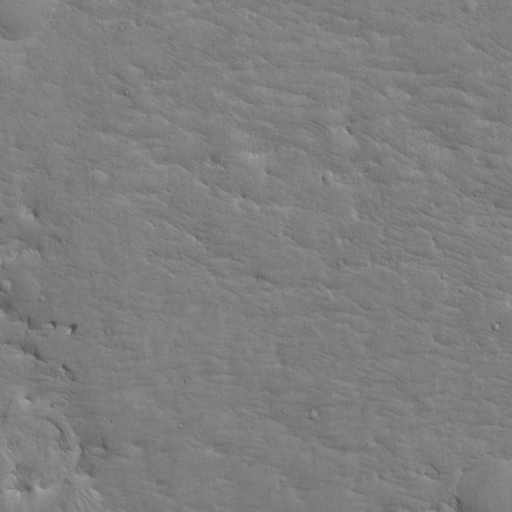
Classes present: Background